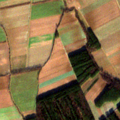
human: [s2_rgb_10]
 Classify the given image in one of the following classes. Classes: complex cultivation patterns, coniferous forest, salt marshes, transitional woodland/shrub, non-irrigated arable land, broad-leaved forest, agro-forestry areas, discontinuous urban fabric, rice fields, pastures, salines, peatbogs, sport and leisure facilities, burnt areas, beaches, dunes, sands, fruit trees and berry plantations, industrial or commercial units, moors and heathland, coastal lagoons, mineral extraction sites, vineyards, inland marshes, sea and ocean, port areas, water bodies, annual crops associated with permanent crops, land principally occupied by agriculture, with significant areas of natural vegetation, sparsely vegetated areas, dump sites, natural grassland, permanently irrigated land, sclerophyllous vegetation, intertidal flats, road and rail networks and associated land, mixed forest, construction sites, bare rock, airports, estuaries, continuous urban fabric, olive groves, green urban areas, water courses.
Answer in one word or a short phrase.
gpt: non-irrigated arable land, mixed forest